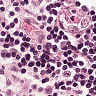
Metastatic tissue present: no